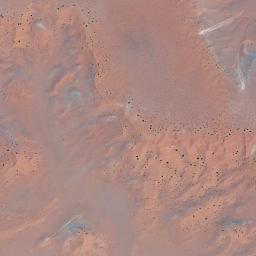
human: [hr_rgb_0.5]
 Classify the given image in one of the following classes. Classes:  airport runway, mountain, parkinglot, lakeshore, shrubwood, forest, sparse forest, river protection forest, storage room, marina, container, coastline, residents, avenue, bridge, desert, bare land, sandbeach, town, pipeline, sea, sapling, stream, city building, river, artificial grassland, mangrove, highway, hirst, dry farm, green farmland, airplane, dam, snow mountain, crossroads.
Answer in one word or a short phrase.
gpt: desert